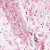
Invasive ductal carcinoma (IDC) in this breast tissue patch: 0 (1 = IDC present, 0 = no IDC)